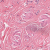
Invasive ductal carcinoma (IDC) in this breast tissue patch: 0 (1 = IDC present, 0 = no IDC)